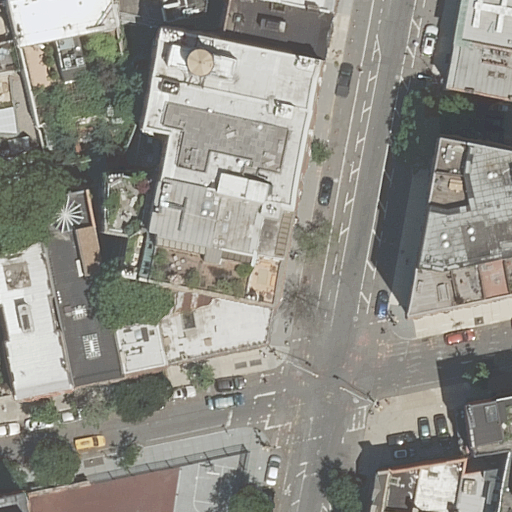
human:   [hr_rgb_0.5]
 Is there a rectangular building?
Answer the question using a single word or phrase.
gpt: yes

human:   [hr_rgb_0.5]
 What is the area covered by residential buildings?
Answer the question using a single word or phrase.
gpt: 8408m2

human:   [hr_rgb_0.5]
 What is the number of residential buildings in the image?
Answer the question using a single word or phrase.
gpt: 20

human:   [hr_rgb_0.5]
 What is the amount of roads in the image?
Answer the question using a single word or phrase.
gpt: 2

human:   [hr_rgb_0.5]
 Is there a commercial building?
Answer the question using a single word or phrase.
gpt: no

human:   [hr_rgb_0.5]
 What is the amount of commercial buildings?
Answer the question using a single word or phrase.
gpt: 0

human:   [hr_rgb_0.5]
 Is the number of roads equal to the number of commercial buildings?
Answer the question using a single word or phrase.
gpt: no

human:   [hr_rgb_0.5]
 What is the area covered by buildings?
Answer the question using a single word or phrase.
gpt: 8408m2

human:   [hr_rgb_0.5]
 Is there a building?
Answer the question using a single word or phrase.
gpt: yes

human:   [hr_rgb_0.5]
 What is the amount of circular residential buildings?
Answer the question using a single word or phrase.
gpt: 0

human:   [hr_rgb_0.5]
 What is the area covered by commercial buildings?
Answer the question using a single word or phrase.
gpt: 0m2

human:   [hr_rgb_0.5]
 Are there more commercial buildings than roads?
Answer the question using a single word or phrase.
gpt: no

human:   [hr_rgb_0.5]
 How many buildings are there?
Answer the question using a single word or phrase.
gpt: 20

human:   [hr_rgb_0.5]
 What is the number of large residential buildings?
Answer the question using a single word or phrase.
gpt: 5

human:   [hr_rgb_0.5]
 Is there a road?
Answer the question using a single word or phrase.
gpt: yes

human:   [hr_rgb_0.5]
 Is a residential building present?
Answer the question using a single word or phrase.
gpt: yes

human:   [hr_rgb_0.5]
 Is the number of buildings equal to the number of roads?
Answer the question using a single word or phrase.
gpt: no

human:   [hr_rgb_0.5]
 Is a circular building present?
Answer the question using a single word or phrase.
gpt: no

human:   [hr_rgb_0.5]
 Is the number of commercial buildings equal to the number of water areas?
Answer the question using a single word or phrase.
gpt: yes

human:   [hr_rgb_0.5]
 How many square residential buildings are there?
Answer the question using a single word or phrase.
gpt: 0

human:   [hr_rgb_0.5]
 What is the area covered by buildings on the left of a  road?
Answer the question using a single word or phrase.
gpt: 7566m2

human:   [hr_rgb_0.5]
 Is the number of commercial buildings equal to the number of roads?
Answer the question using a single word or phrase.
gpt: no

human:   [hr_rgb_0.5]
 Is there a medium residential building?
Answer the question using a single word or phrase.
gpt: yes

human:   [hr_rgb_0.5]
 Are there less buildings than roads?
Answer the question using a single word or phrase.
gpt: no

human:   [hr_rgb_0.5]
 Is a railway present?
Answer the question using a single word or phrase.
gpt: no

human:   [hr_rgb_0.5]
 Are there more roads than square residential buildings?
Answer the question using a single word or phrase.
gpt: yes

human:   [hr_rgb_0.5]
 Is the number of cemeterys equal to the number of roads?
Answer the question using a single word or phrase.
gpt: no

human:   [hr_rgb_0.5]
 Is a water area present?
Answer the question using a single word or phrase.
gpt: no

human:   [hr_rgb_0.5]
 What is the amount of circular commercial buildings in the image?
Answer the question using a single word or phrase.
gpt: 0

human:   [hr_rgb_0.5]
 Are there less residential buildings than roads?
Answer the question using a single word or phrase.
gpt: no

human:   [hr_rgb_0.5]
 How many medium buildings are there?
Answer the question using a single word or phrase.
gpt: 6

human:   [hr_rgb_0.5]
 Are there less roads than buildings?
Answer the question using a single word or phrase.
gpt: yes

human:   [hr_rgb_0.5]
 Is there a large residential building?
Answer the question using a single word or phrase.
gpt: yes

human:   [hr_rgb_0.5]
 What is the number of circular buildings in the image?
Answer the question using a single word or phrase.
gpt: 0

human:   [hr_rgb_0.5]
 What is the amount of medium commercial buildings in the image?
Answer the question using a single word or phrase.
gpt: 0

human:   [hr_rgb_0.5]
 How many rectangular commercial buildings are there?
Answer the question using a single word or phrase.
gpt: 0

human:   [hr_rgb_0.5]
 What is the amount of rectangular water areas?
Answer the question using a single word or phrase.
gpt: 0

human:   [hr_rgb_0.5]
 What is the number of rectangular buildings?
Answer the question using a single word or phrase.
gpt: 14

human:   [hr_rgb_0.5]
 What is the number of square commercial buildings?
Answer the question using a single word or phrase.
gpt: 0

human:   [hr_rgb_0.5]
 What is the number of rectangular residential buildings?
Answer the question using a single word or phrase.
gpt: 14

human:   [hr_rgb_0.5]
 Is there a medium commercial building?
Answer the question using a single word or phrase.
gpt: no

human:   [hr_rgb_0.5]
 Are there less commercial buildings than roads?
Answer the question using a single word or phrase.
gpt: yes

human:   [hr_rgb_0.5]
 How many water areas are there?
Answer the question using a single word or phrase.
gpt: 0

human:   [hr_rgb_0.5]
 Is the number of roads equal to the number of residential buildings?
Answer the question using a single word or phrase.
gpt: no

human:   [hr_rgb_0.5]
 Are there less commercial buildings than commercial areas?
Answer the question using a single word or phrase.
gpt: no

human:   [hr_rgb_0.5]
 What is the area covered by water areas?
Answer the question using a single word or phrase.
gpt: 0m2

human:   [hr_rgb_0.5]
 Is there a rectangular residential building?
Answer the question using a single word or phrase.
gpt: yes

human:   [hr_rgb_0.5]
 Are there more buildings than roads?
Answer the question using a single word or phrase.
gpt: yes

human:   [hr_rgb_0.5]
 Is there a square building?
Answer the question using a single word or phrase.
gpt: no

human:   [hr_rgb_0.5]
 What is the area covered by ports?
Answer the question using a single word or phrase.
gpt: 0m2

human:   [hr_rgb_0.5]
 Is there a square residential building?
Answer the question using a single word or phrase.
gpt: no

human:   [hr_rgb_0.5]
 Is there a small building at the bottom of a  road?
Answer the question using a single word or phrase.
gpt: yes

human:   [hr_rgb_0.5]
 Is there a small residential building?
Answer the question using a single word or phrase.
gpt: yes

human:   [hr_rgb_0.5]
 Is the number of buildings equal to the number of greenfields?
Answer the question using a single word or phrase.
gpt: no

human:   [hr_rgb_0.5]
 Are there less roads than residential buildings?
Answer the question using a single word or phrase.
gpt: yes

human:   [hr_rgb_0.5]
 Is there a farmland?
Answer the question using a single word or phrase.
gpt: no

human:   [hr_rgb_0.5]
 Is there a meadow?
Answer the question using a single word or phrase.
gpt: no

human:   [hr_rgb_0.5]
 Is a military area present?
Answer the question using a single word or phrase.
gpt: no

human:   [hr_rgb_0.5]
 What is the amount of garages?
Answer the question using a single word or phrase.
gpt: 0

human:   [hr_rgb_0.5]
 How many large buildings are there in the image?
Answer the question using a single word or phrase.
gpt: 5

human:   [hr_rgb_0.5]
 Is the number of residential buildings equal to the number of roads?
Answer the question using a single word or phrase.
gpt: no

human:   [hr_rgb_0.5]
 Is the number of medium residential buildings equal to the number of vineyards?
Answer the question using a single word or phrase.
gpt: no

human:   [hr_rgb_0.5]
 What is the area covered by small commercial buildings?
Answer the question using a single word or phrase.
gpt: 0m2

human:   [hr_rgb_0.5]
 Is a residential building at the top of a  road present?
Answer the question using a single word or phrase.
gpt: yes